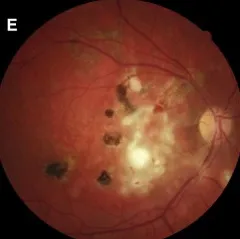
Patient 3. (C-F) At 12 and 36 months, the lesions look older, healing pigmented but more numerous and widespread.
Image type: ophthalmic_imaging (fundus_photograph)